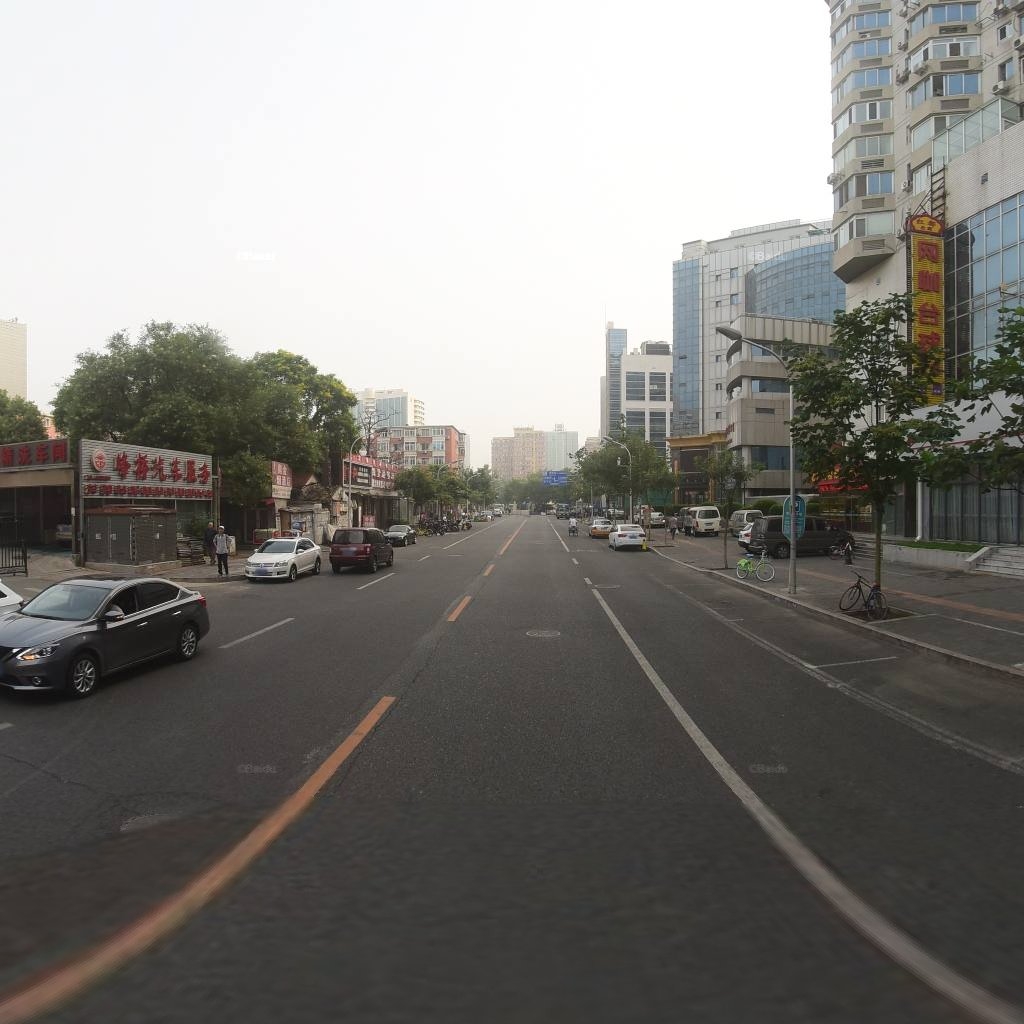
Region: Dongcheng
Road damage annotations: transverse crack, manhole cover, longitudinal crack, manhole cover